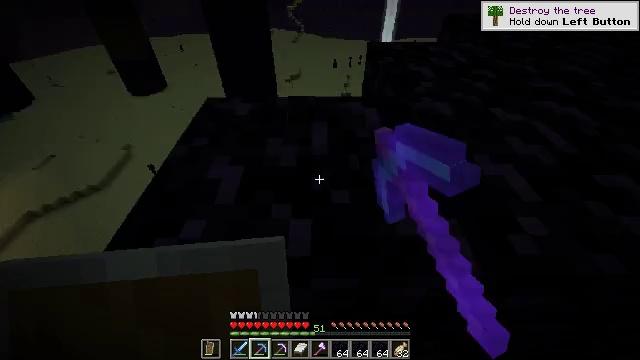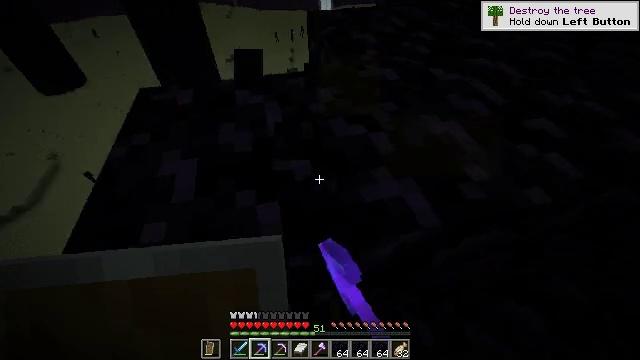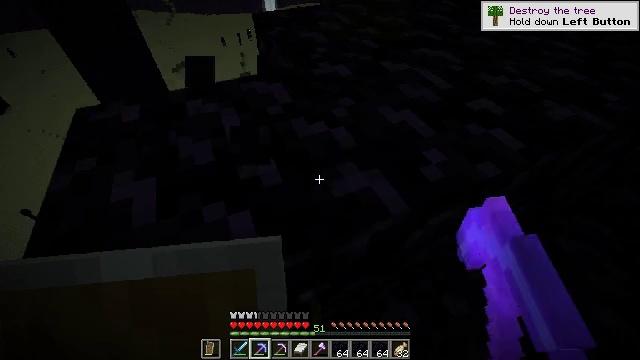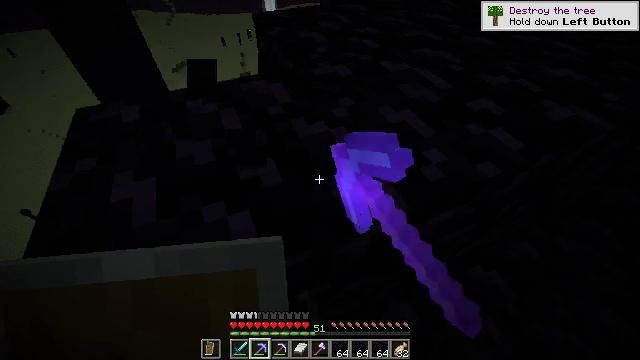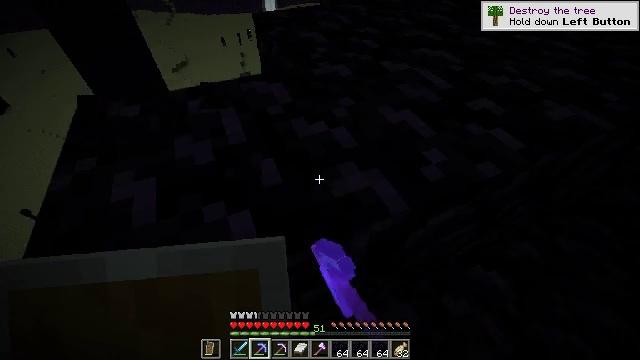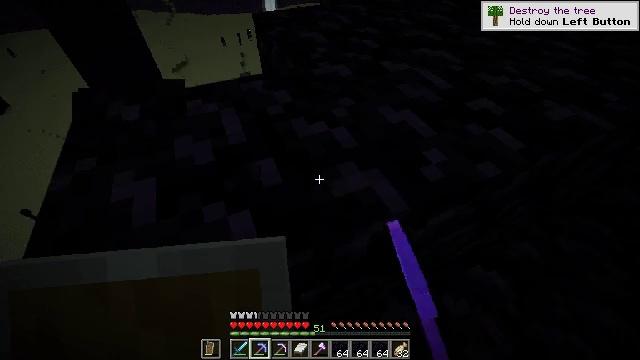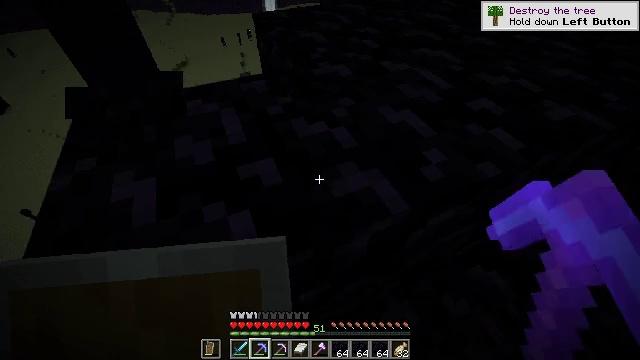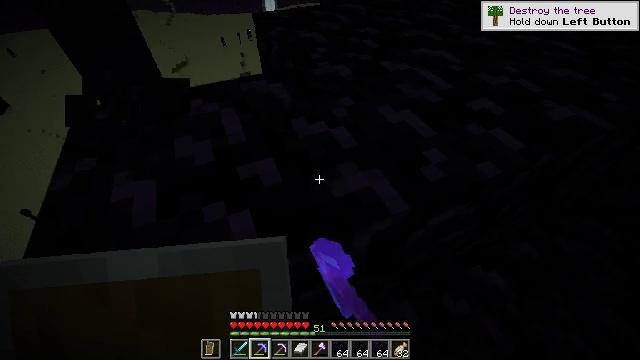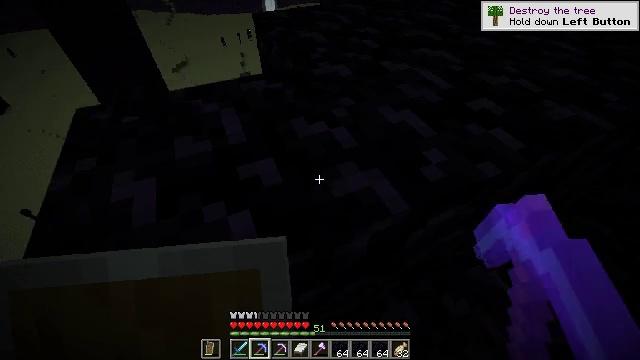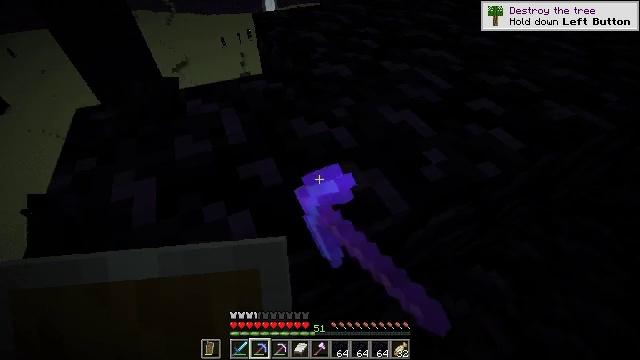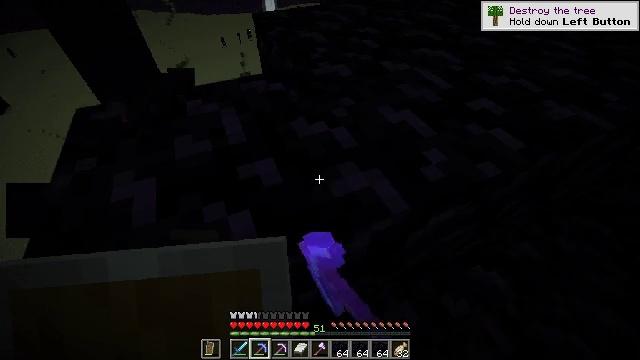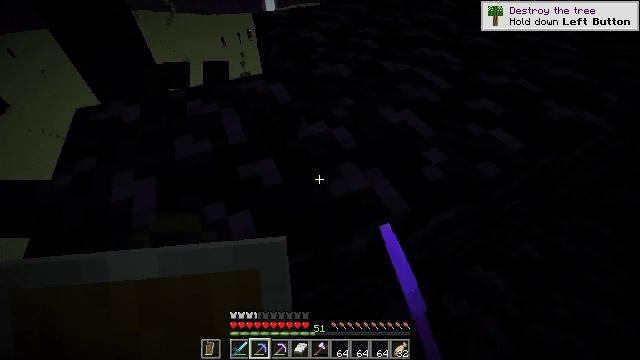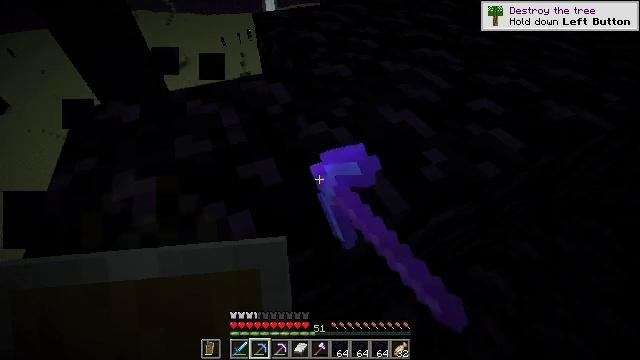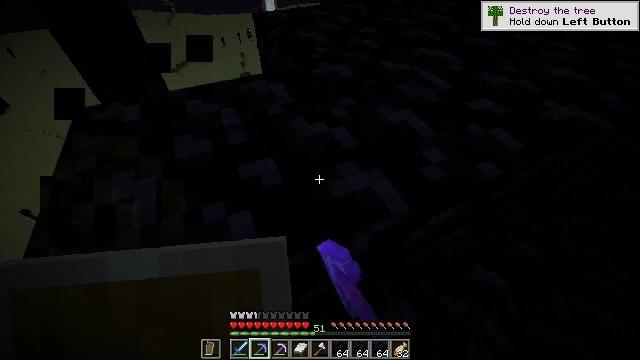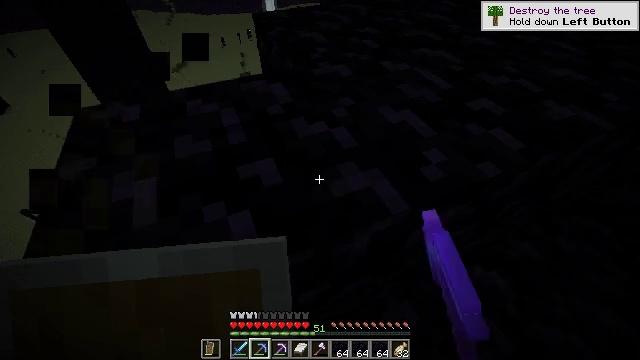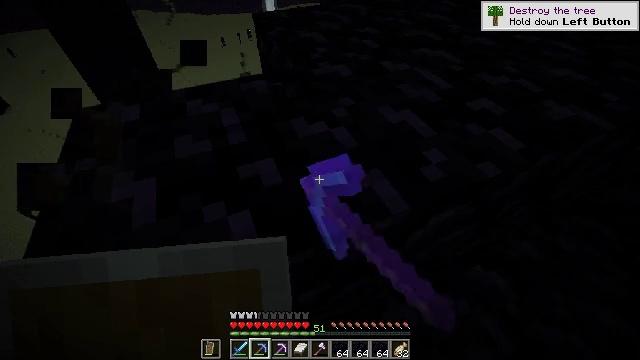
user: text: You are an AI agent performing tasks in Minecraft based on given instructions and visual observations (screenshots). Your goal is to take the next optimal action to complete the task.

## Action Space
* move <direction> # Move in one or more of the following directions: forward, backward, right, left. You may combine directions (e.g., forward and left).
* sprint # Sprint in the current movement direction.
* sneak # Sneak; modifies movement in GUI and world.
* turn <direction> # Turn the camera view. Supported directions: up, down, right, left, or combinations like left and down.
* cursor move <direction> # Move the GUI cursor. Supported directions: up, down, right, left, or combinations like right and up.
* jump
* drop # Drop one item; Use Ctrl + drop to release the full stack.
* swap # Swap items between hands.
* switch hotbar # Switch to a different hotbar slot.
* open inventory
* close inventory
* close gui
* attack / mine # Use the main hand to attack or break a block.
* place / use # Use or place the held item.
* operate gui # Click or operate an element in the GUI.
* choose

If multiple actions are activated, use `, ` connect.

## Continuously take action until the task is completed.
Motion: motion action
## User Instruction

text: Mine the obsidian block.
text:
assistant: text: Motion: attack / mine
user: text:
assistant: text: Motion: turn right, attack / mine
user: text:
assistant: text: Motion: attack / mine
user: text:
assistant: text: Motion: attack / mine
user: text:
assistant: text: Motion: attack / mine
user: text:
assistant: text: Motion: attack / mine
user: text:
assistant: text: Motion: attack / mine
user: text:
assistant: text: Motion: attack / mine
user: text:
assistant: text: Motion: attack / mine
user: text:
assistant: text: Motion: attack / mine
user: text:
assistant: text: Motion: attack / mine
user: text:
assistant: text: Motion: attack / mine
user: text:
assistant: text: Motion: attack / mine
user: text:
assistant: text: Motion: attack / mine
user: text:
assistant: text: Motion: attack / mine
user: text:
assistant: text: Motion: attack / mine
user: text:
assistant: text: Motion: attack / mine
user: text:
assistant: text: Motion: attack / mine
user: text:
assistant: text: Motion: attack / mine
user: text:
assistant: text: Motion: turn right, attack / mine
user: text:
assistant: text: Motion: turn right, attack / mine
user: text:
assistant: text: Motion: attack / mine
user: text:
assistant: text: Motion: attack / mine
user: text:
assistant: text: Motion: attack / mine
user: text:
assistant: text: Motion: attack / mine
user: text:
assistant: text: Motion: attack / mine
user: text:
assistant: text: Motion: attack / mine
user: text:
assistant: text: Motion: attack / mine
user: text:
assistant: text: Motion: attack / mine
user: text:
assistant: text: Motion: attack / mine